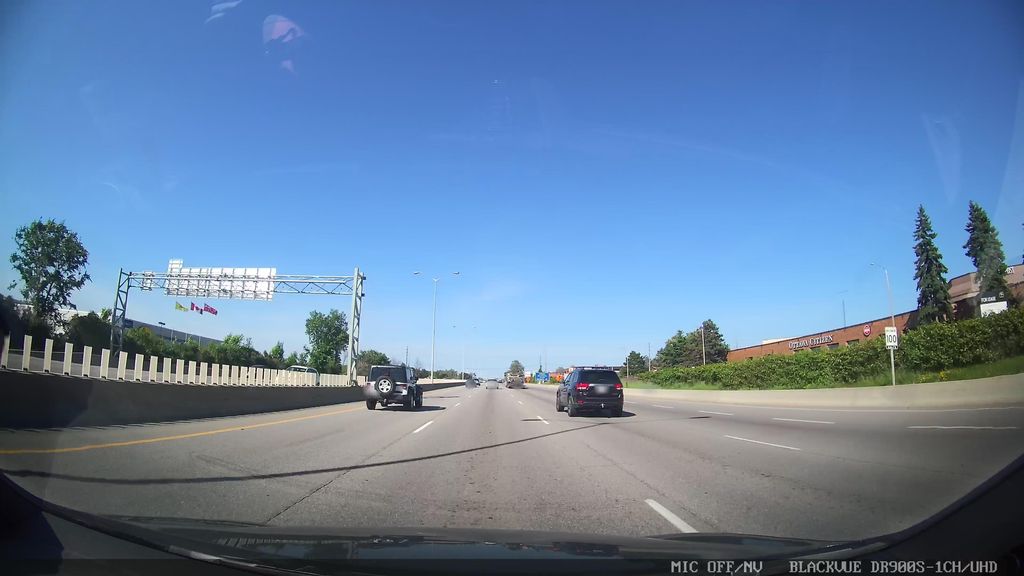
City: ottawa-gatineau